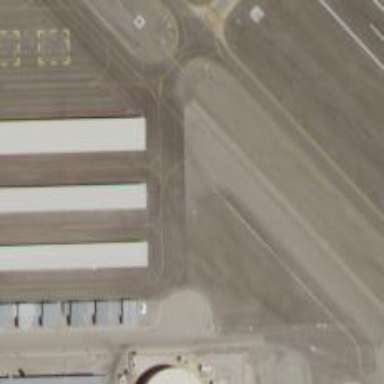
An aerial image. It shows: Image of taxiway at airport.